Question: I have a worksheet with many rows/columns like so:

How can I only copy the unique values from this sheet to a blank one using a function?
I only need the row with first occurence, the rest do not matter.
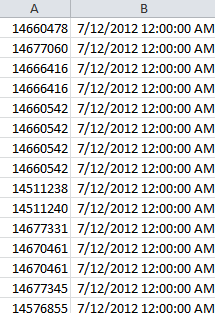
Answer: You can add a formula in the next column to indicate if the value already occurs in the cells above. See below:

Add this formula to all cells except the first row. Now you can filter for cells that do not contain "DUP" and copy-paste the filtered list to another sheet.